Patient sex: M
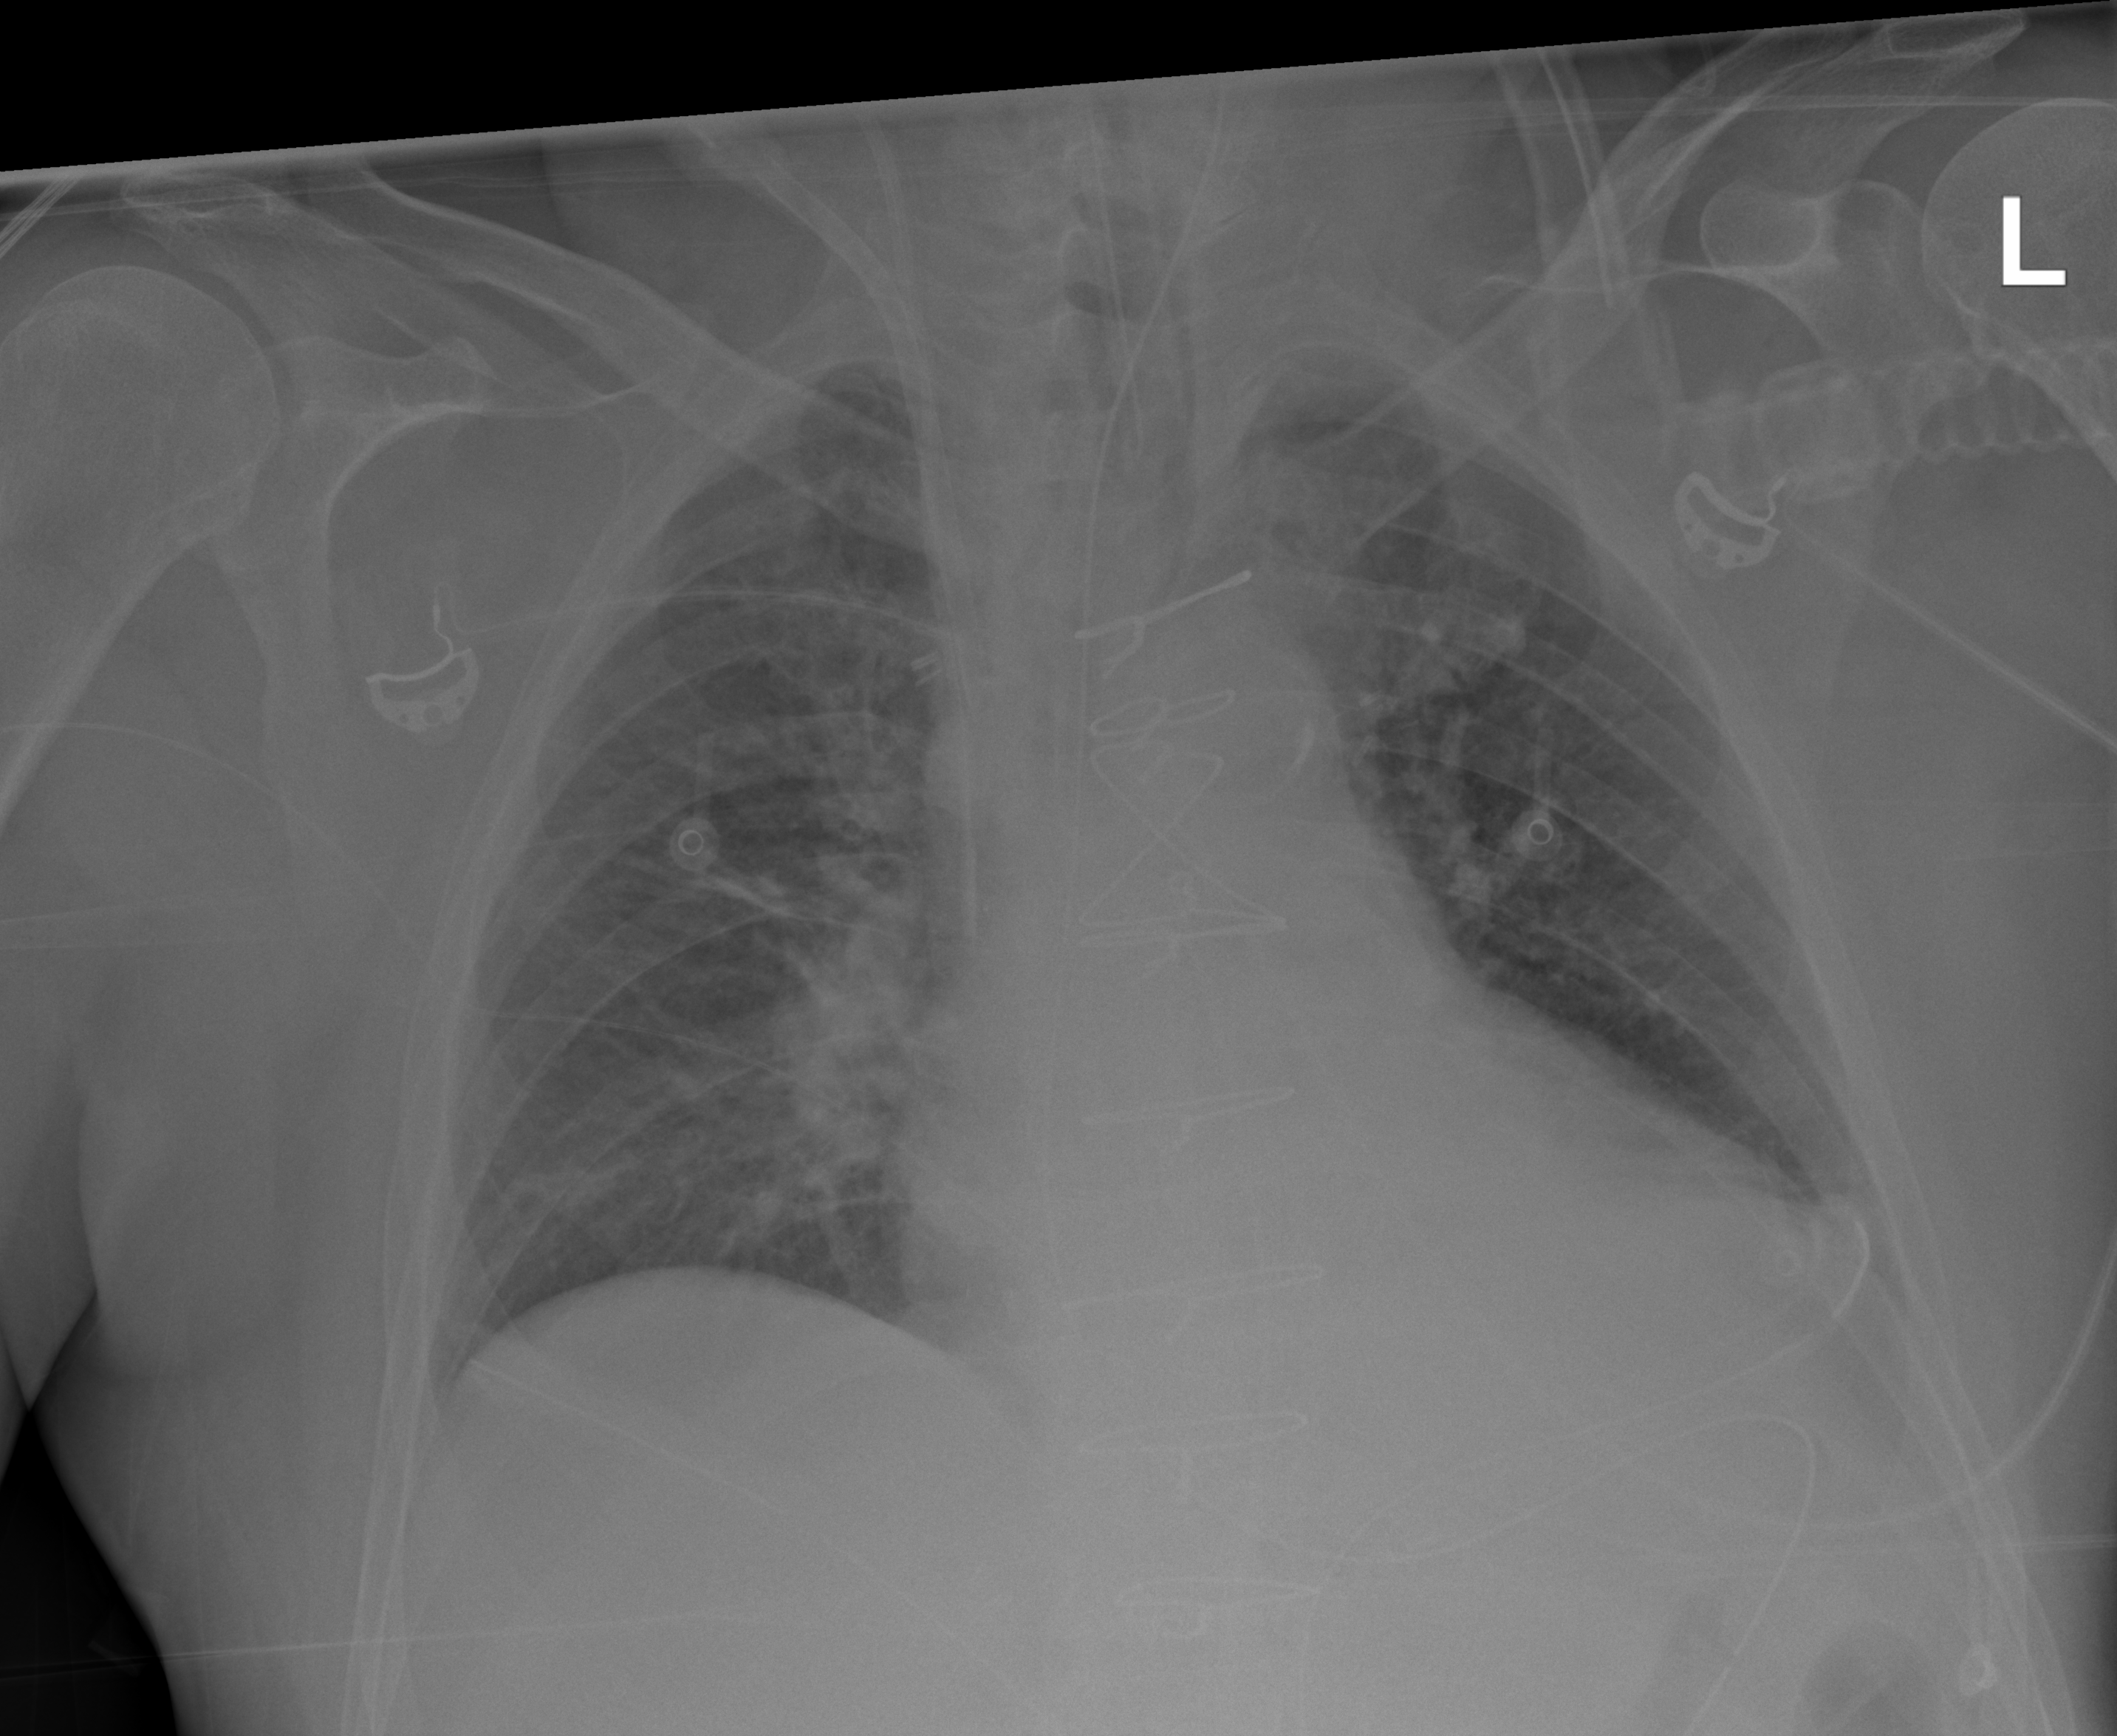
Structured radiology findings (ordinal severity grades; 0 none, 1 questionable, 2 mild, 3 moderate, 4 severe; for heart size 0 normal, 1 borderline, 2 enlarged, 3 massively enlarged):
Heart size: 2
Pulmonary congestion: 2
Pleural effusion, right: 0
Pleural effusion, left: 2
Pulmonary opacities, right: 0
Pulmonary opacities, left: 0
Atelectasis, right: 2
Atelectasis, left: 2